Question: I import an OBJ model into a scene, but it is not antialiased and I can't figure out, how to make it smooth. And blender opens it smoothed.
Also built-in geometry (e.g. 'new THREE.SphereGeometry(4, 20, 20);') is smooth.
Renderer:
'''
var renderer = new THREE.WebGLRenderer({antialias: true, alpha: true});
'''
Material:
'''
var modelMaterial = new THREE.MeshPhongMaterial({
color: 0xb9d5ff,
ambient: 0xfff660,
shininess: 100,
wireframe: false,
transparent: true,
opacity: 0.8,
side: THREE.DoubleSide,
combine: THREE.MixOperation
});
'''
Import:
'''
var manager = new THREE.LoadingManager();
manager.onProgress = function(item, loaded, total) {
console.log(item, loaded, total);
};
var loader = new THREE.OBJLoader(manager);
loader.load('BlondeElexis-nude.obj', function(object) {
object.traverse(function(child) {
if (child instanceof THREE.Mesh) {
console.log(child);
child.material = modelMaterial;
}
});
object.position.y = 0;
object.scale.x = 6;
object.scale.y = 6;
object.scale.z = 6;
human = object;
scene.add(human);
});
'''
Result:

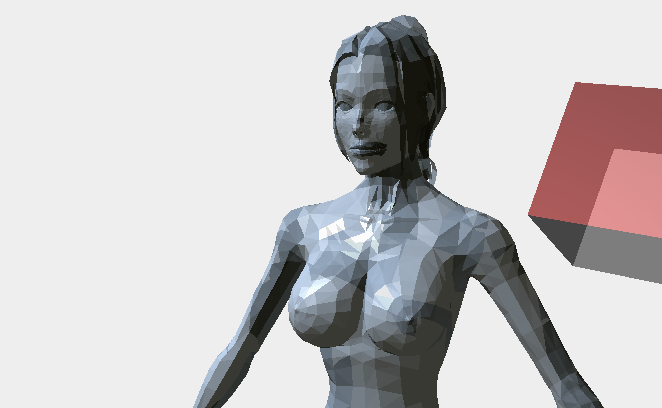
Answer: Found:
'''
child.geometry.computeVertexNormals();
'''
Result is not the best, but better then nothing.